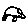
Label: car